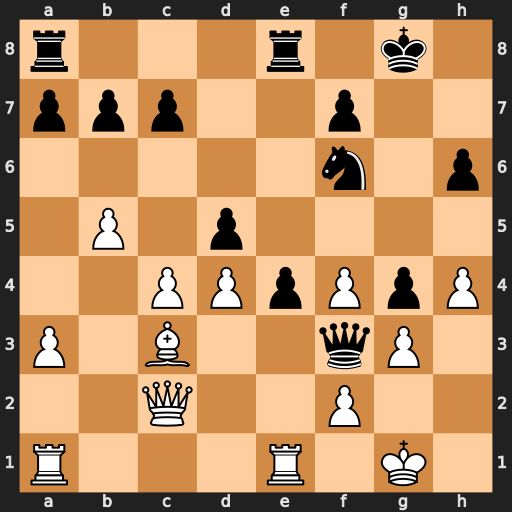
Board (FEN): r3r1k1/ppp2p2/5n1p/1P1p4/2PPpPpP/P1B2qP1/2Q2P2/R3R1K1
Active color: w
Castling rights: -
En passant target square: -
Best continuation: Re3 Qxe3 fxe3